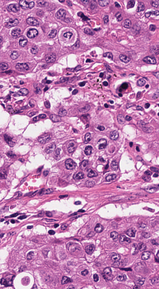
Tumor epithelial tissue: yes
Tumor-associated stroma tissue: yes
Normal tissue: no